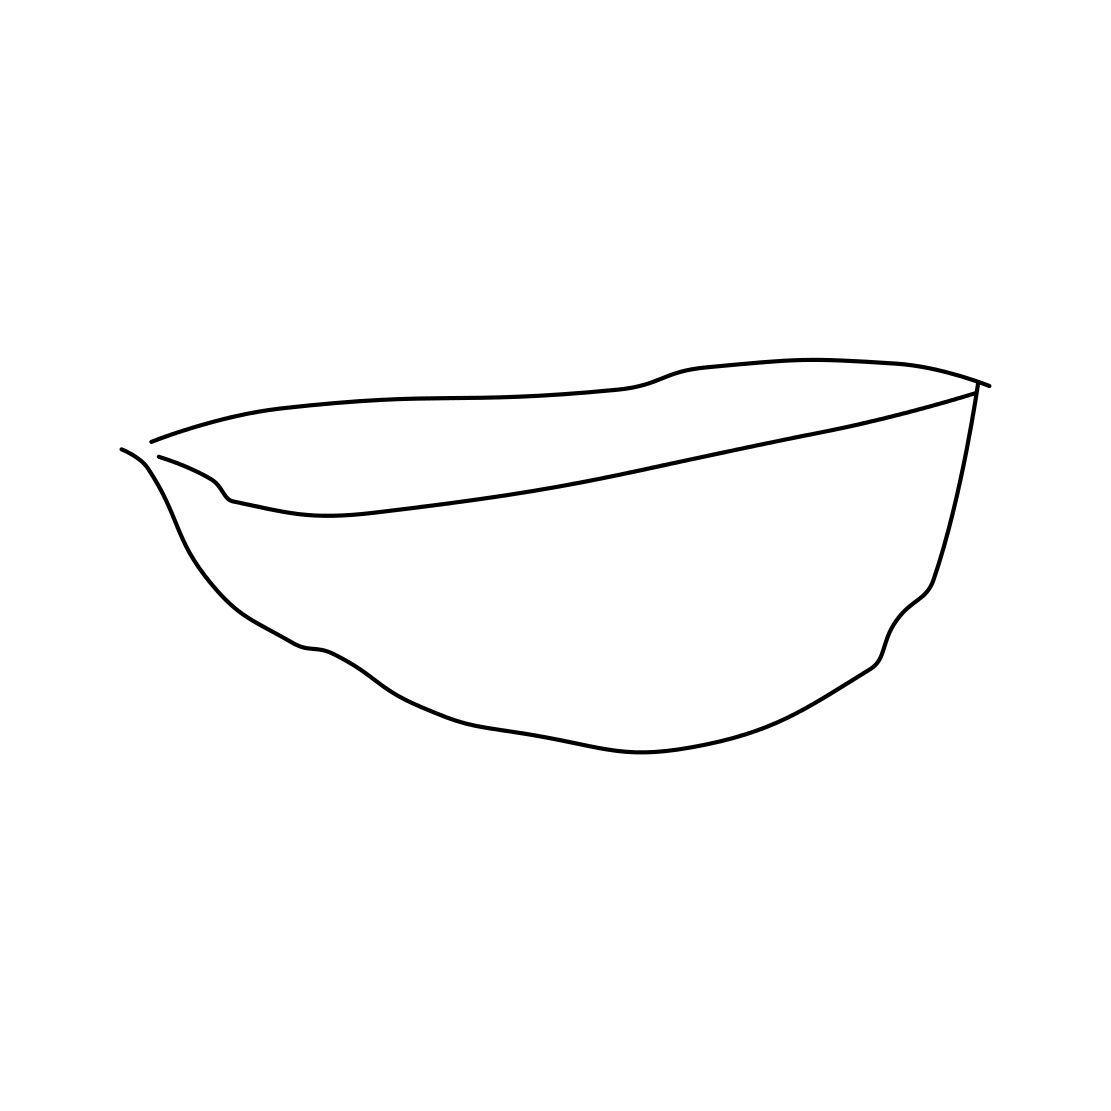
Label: bowl